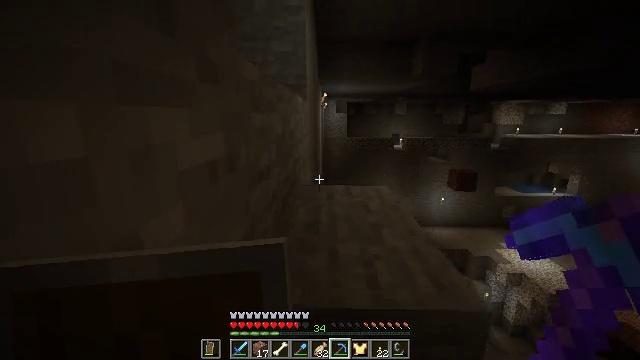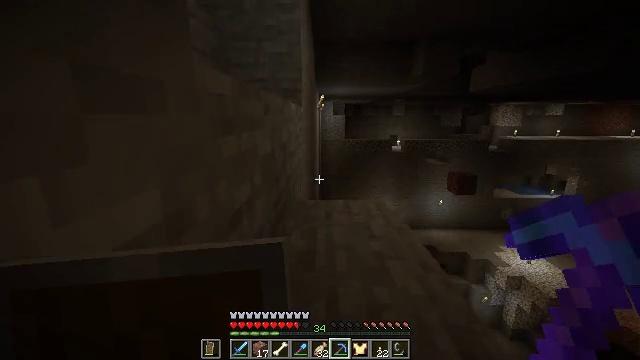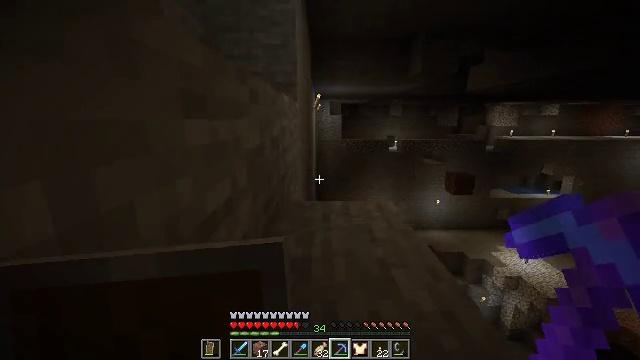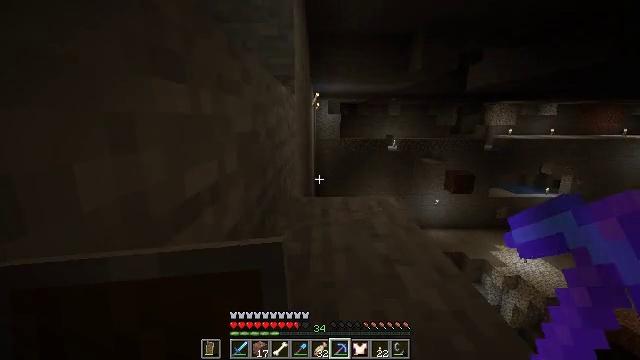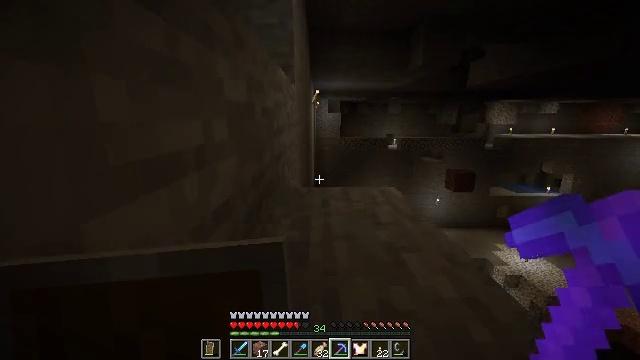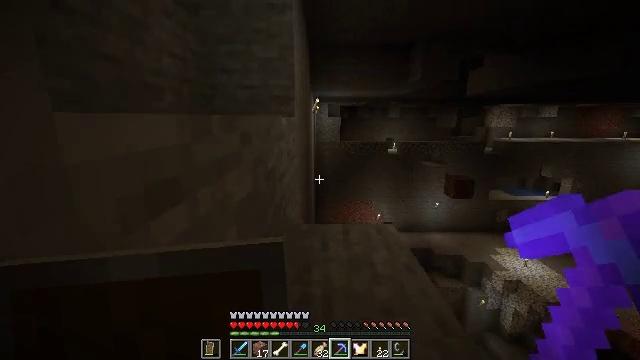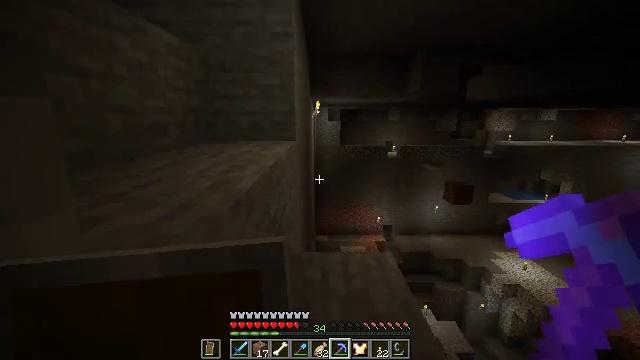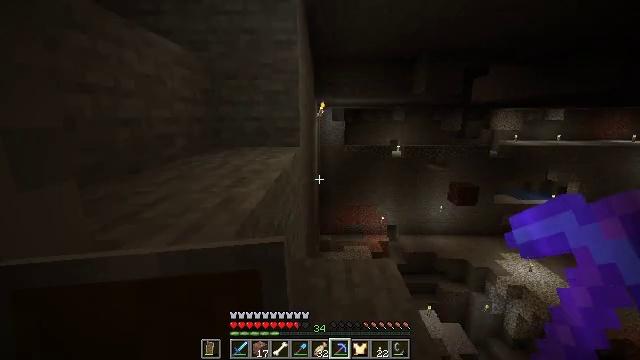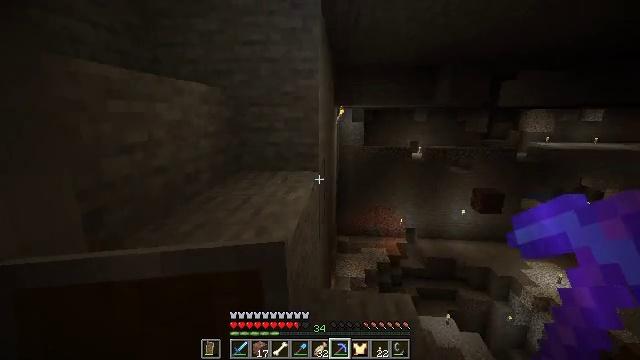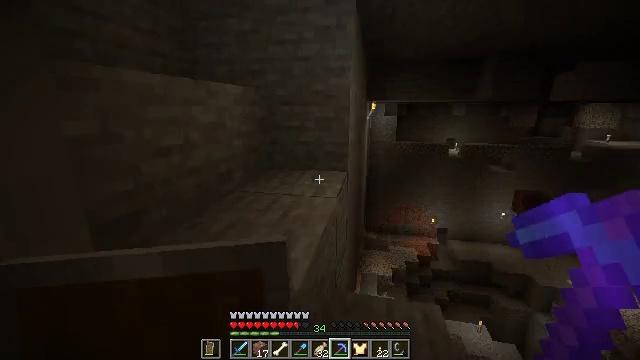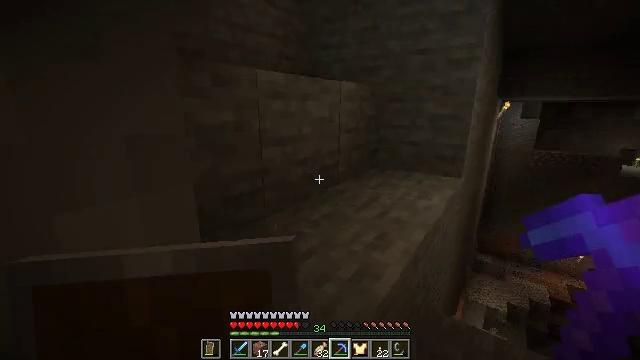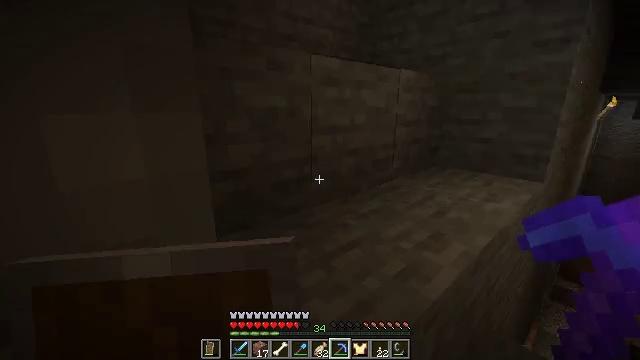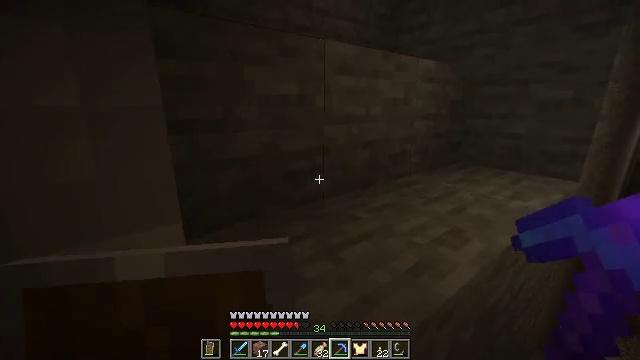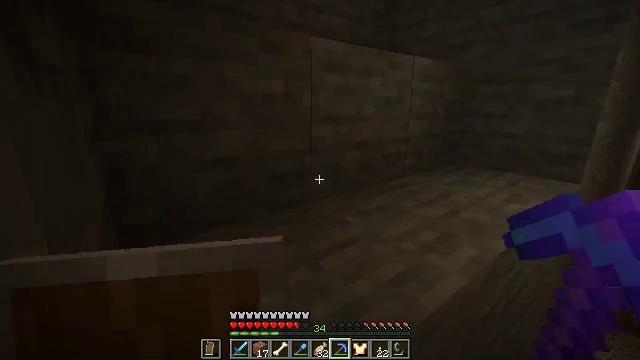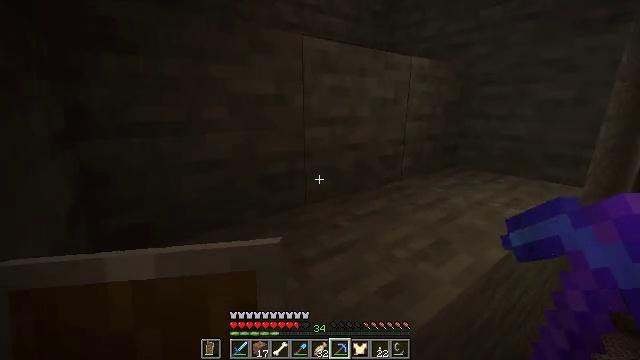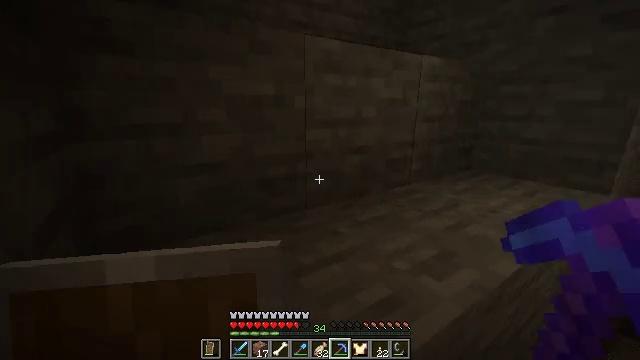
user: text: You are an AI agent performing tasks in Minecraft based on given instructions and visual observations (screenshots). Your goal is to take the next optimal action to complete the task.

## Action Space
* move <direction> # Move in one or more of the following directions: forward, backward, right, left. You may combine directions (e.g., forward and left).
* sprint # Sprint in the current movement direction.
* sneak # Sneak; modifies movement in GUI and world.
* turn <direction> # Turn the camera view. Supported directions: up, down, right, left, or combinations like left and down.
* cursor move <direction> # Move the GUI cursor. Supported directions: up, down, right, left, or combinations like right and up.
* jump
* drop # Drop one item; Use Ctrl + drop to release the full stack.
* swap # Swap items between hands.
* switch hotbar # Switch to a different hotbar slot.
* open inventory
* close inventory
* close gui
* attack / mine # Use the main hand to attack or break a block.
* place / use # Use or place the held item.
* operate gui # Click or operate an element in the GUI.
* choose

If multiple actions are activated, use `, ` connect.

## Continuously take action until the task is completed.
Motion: motion action
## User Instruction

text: Remove a golden chestplate from the inventory.
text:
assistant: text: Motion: move forward
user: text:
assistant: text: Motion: move forward
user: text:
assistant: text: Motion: move forward
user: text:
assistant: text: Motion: move forward, jump
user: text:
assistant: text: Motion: move forward, jump
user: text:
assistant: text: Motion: move forward, jump
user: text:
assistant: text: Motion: move forward
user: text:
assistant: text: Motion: move forward, turn left
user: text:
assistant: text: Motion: move forward, turn left and down
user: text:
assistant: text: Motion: move forward, turn left
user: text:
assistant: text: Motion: turn left
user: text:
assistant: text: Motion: turn left
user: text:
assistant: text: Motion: move forward
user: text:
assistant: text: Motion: move forward
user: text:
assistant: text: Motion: move forward, turn left
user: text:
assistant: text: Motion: move forward, turn left
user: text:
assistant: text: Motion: move forward, turn left and up, jump
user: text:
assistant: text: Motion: move forward, turn left and up, jump
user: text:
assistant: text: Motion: move forward, turn left
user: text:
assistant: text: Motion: move forward, turn left
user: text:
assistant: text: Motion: move forward, turn left
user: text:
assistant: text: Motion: move forward, turn left
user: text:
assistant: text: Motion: move forward, turn left
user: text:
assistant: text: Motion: move forward, turn left
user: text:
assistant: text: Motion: move forward, jump
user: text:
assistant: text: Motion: move forward, jump
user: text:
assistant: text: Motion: move forward, jump
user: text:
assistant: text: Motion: move forward
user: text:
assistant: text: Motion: move forward, turn left
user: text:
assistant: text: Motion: move forward, turn left